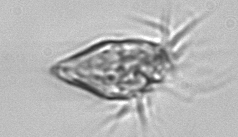
Label: Strombidium_morphotype1